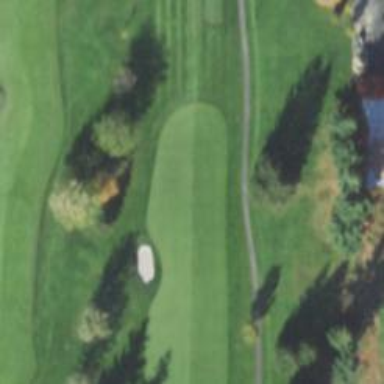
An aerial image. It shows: Path for golf carts.